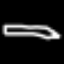
Label: pencil